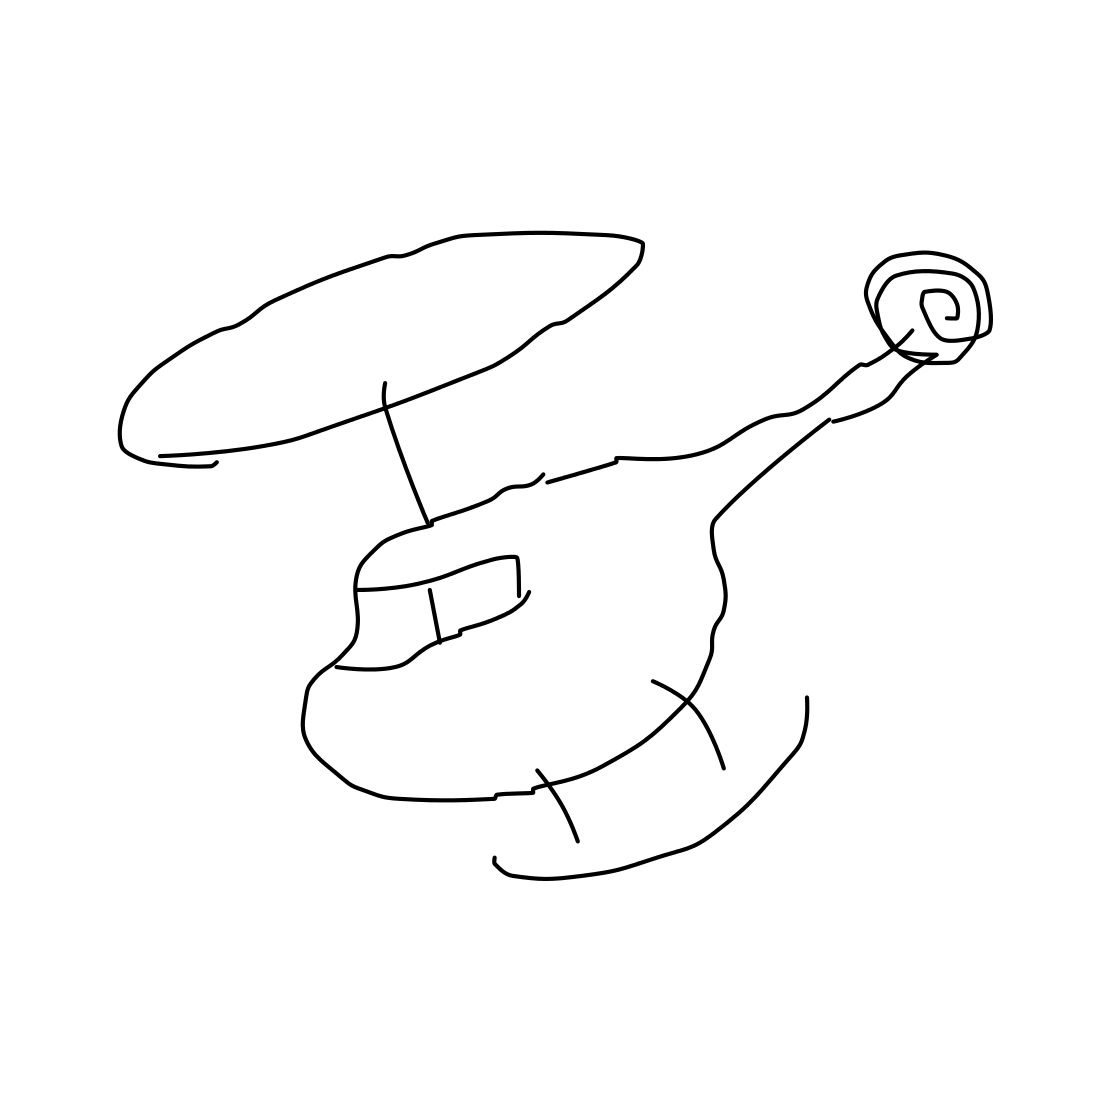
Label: helicopter